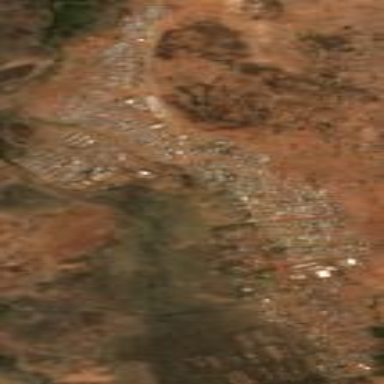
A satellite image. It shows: Residential area designated as refugee site.